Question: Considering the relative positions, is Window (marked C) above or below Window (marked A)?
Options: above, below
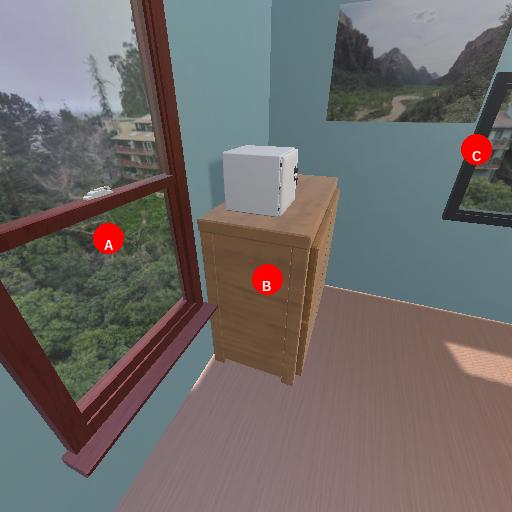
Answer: above